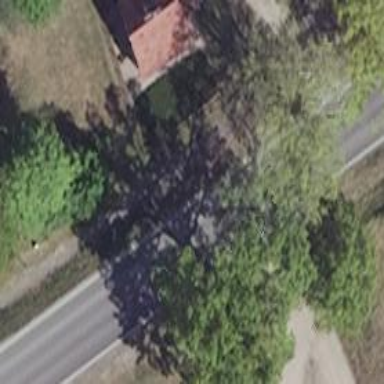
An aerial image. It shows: Primary road with asphalt surface.